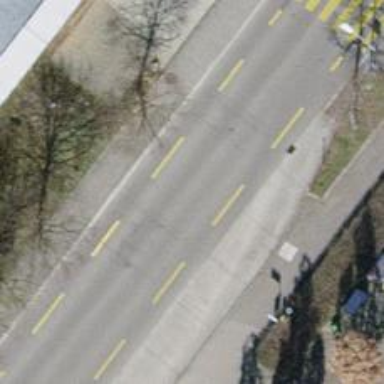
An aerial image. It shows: Bus stop with designated stop position for public transport.